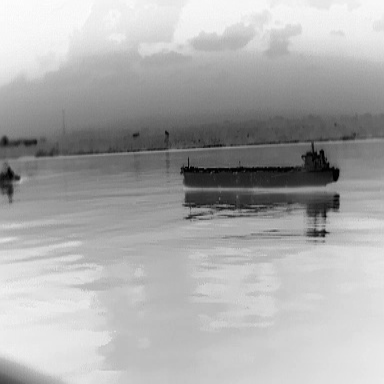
There is a liner in the infrared image.